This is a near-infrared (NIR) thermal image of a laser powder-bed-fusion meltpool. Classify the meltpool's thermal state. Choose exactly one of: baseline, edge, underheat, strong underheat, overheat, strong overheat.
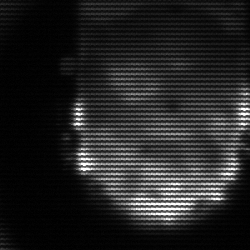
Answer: baseline